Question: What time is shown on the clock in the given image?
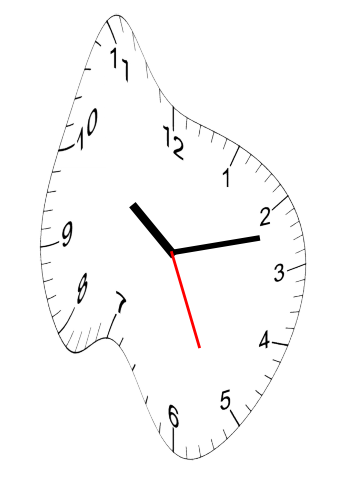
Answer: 10:12:26